Field crop: tomato
Growth stage: 1
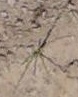
Species: cyperus